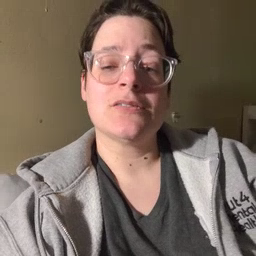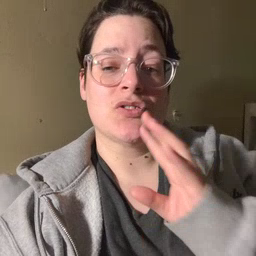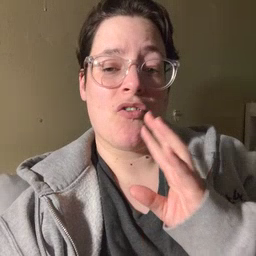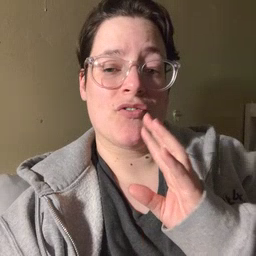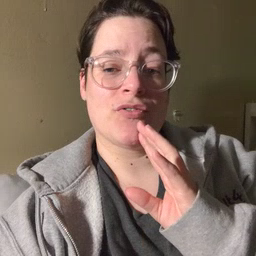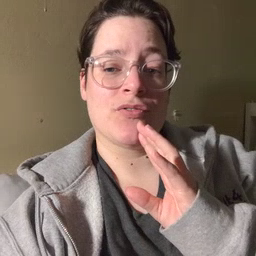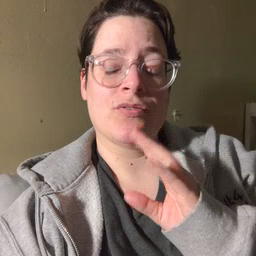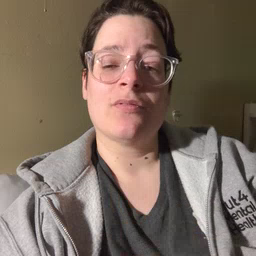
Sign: talk